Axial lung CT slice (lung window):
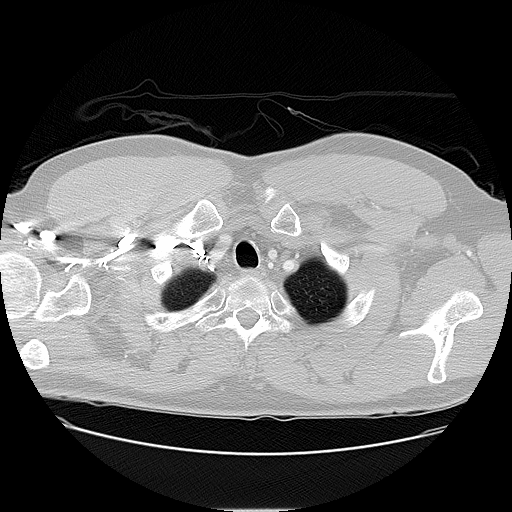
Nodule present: no